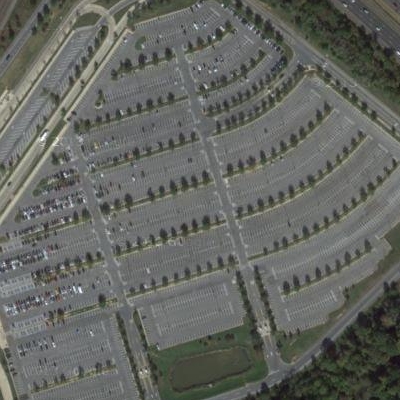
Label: Parking